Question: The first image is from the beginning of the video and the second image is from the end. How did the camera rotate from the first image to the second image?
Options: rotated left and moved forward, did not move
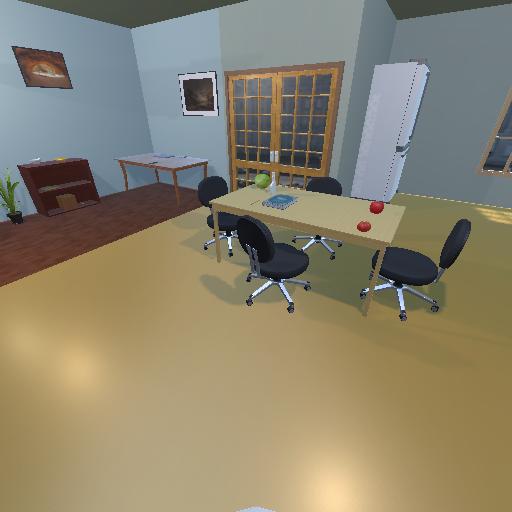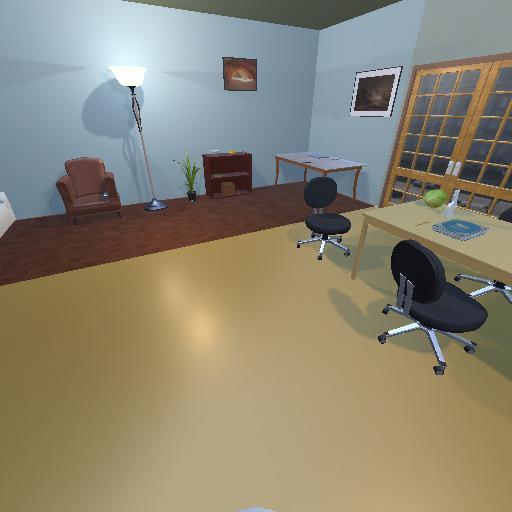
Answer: rotated left and moved forward